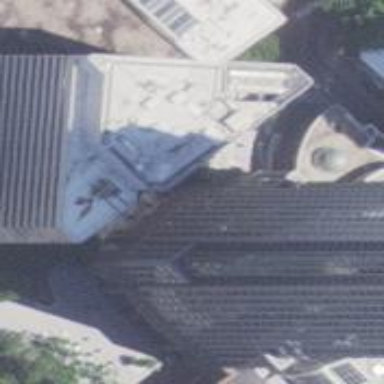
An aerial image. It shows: Part of building with gray roof.